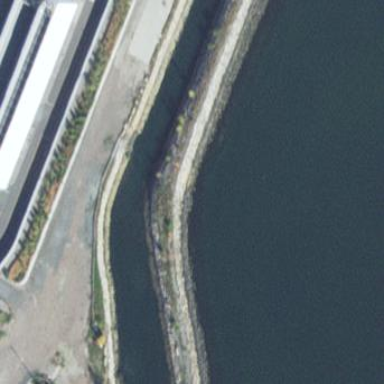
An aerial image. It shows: Breakwater made of rocks.